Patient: sex M, age 35
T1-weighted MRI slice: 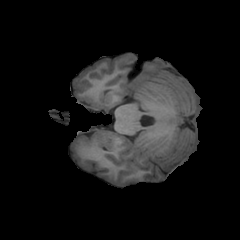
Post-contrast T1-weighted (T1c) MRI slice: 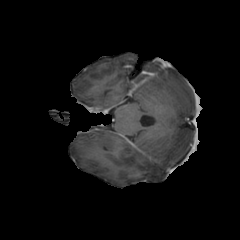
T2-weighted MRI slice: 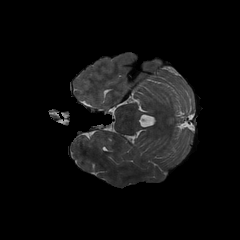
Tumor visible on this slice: no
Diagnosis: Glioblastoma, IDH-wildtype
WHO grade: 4